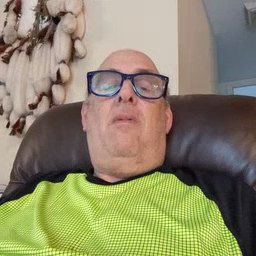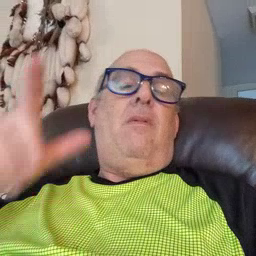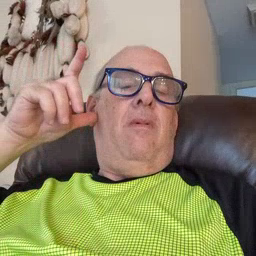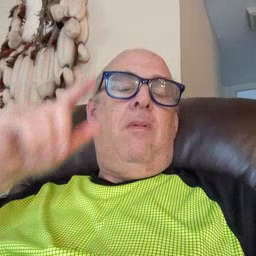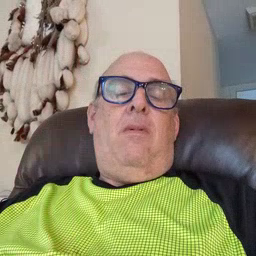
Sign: listen